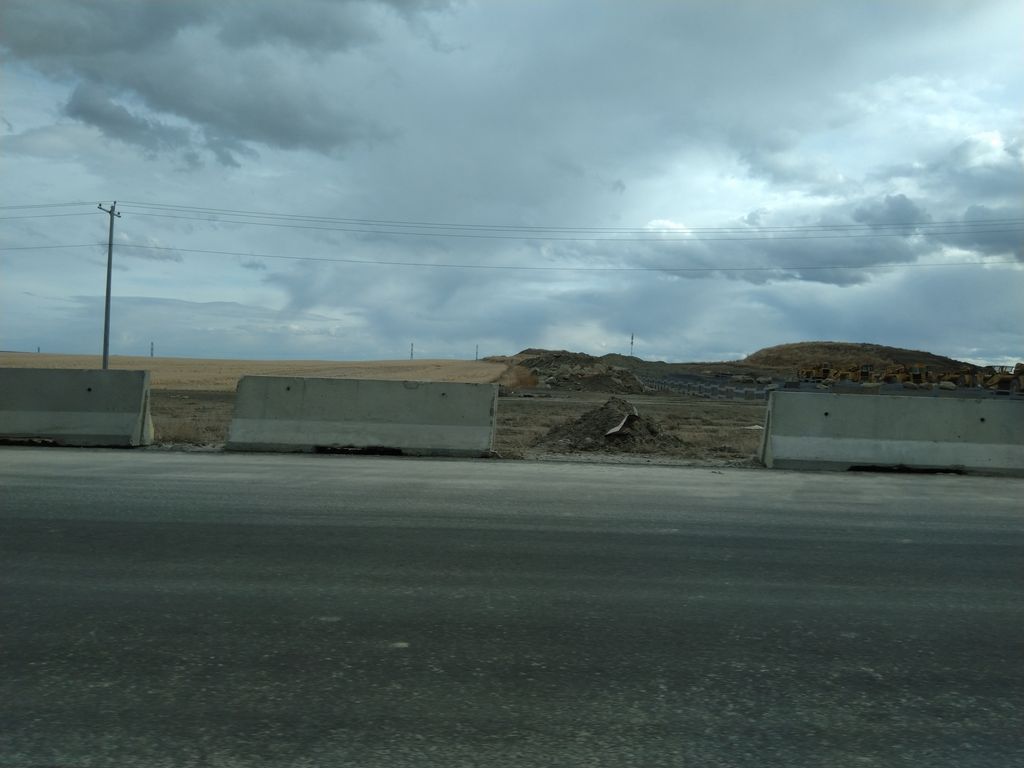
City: calgary